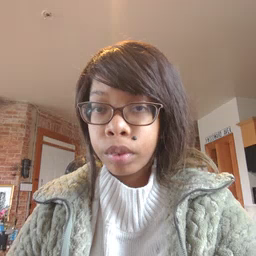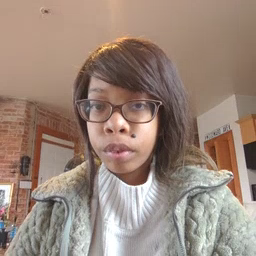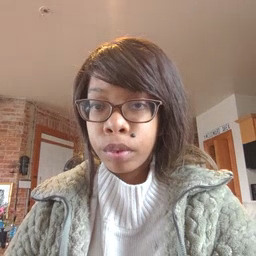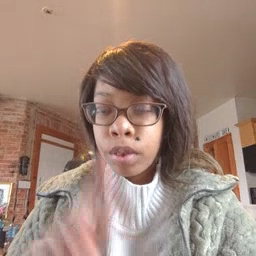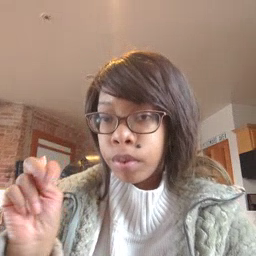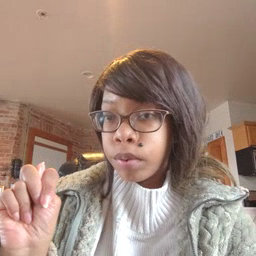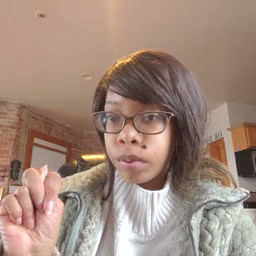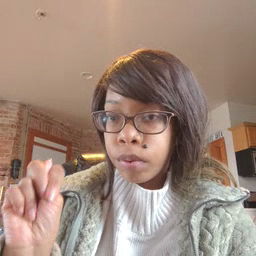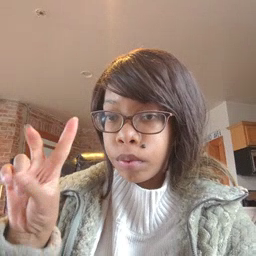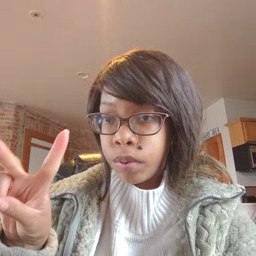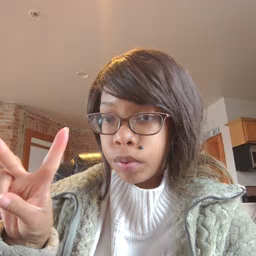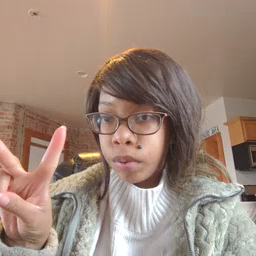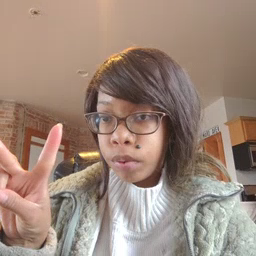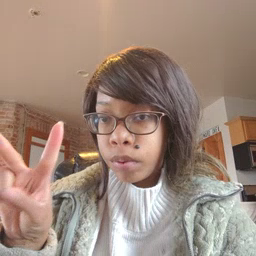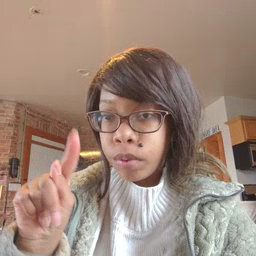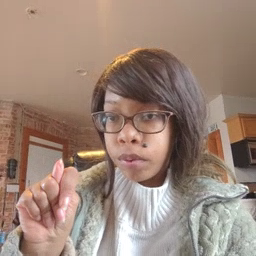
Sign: TV